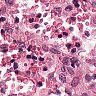
Metastatic tissue present: no